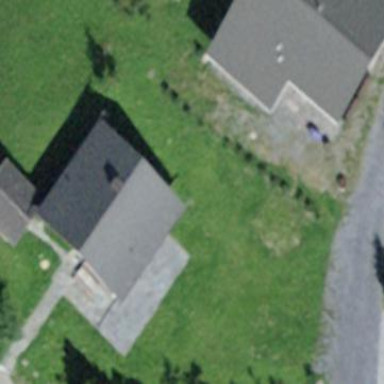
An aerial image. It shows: Detached building.